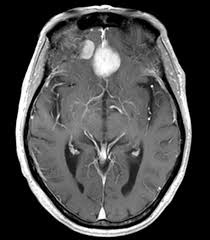
Label: meningioma